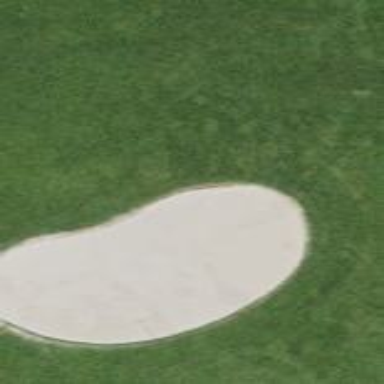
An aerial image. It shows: Sand bunker on golf course.